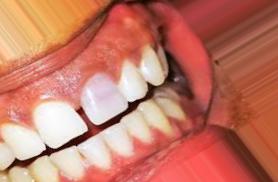
Condition: Tooth Discoloration